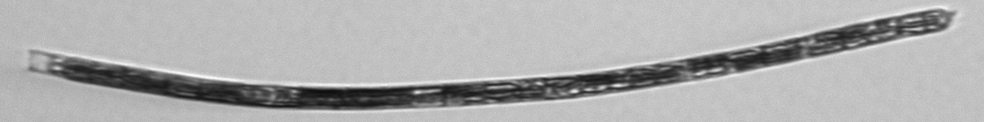
Label: Trichodesmium